Interaction volume radius: 10 \u00c5
Interaction volume height: 25 \u00c5
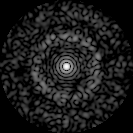
Disorder parameter: 0.8362